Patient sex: M
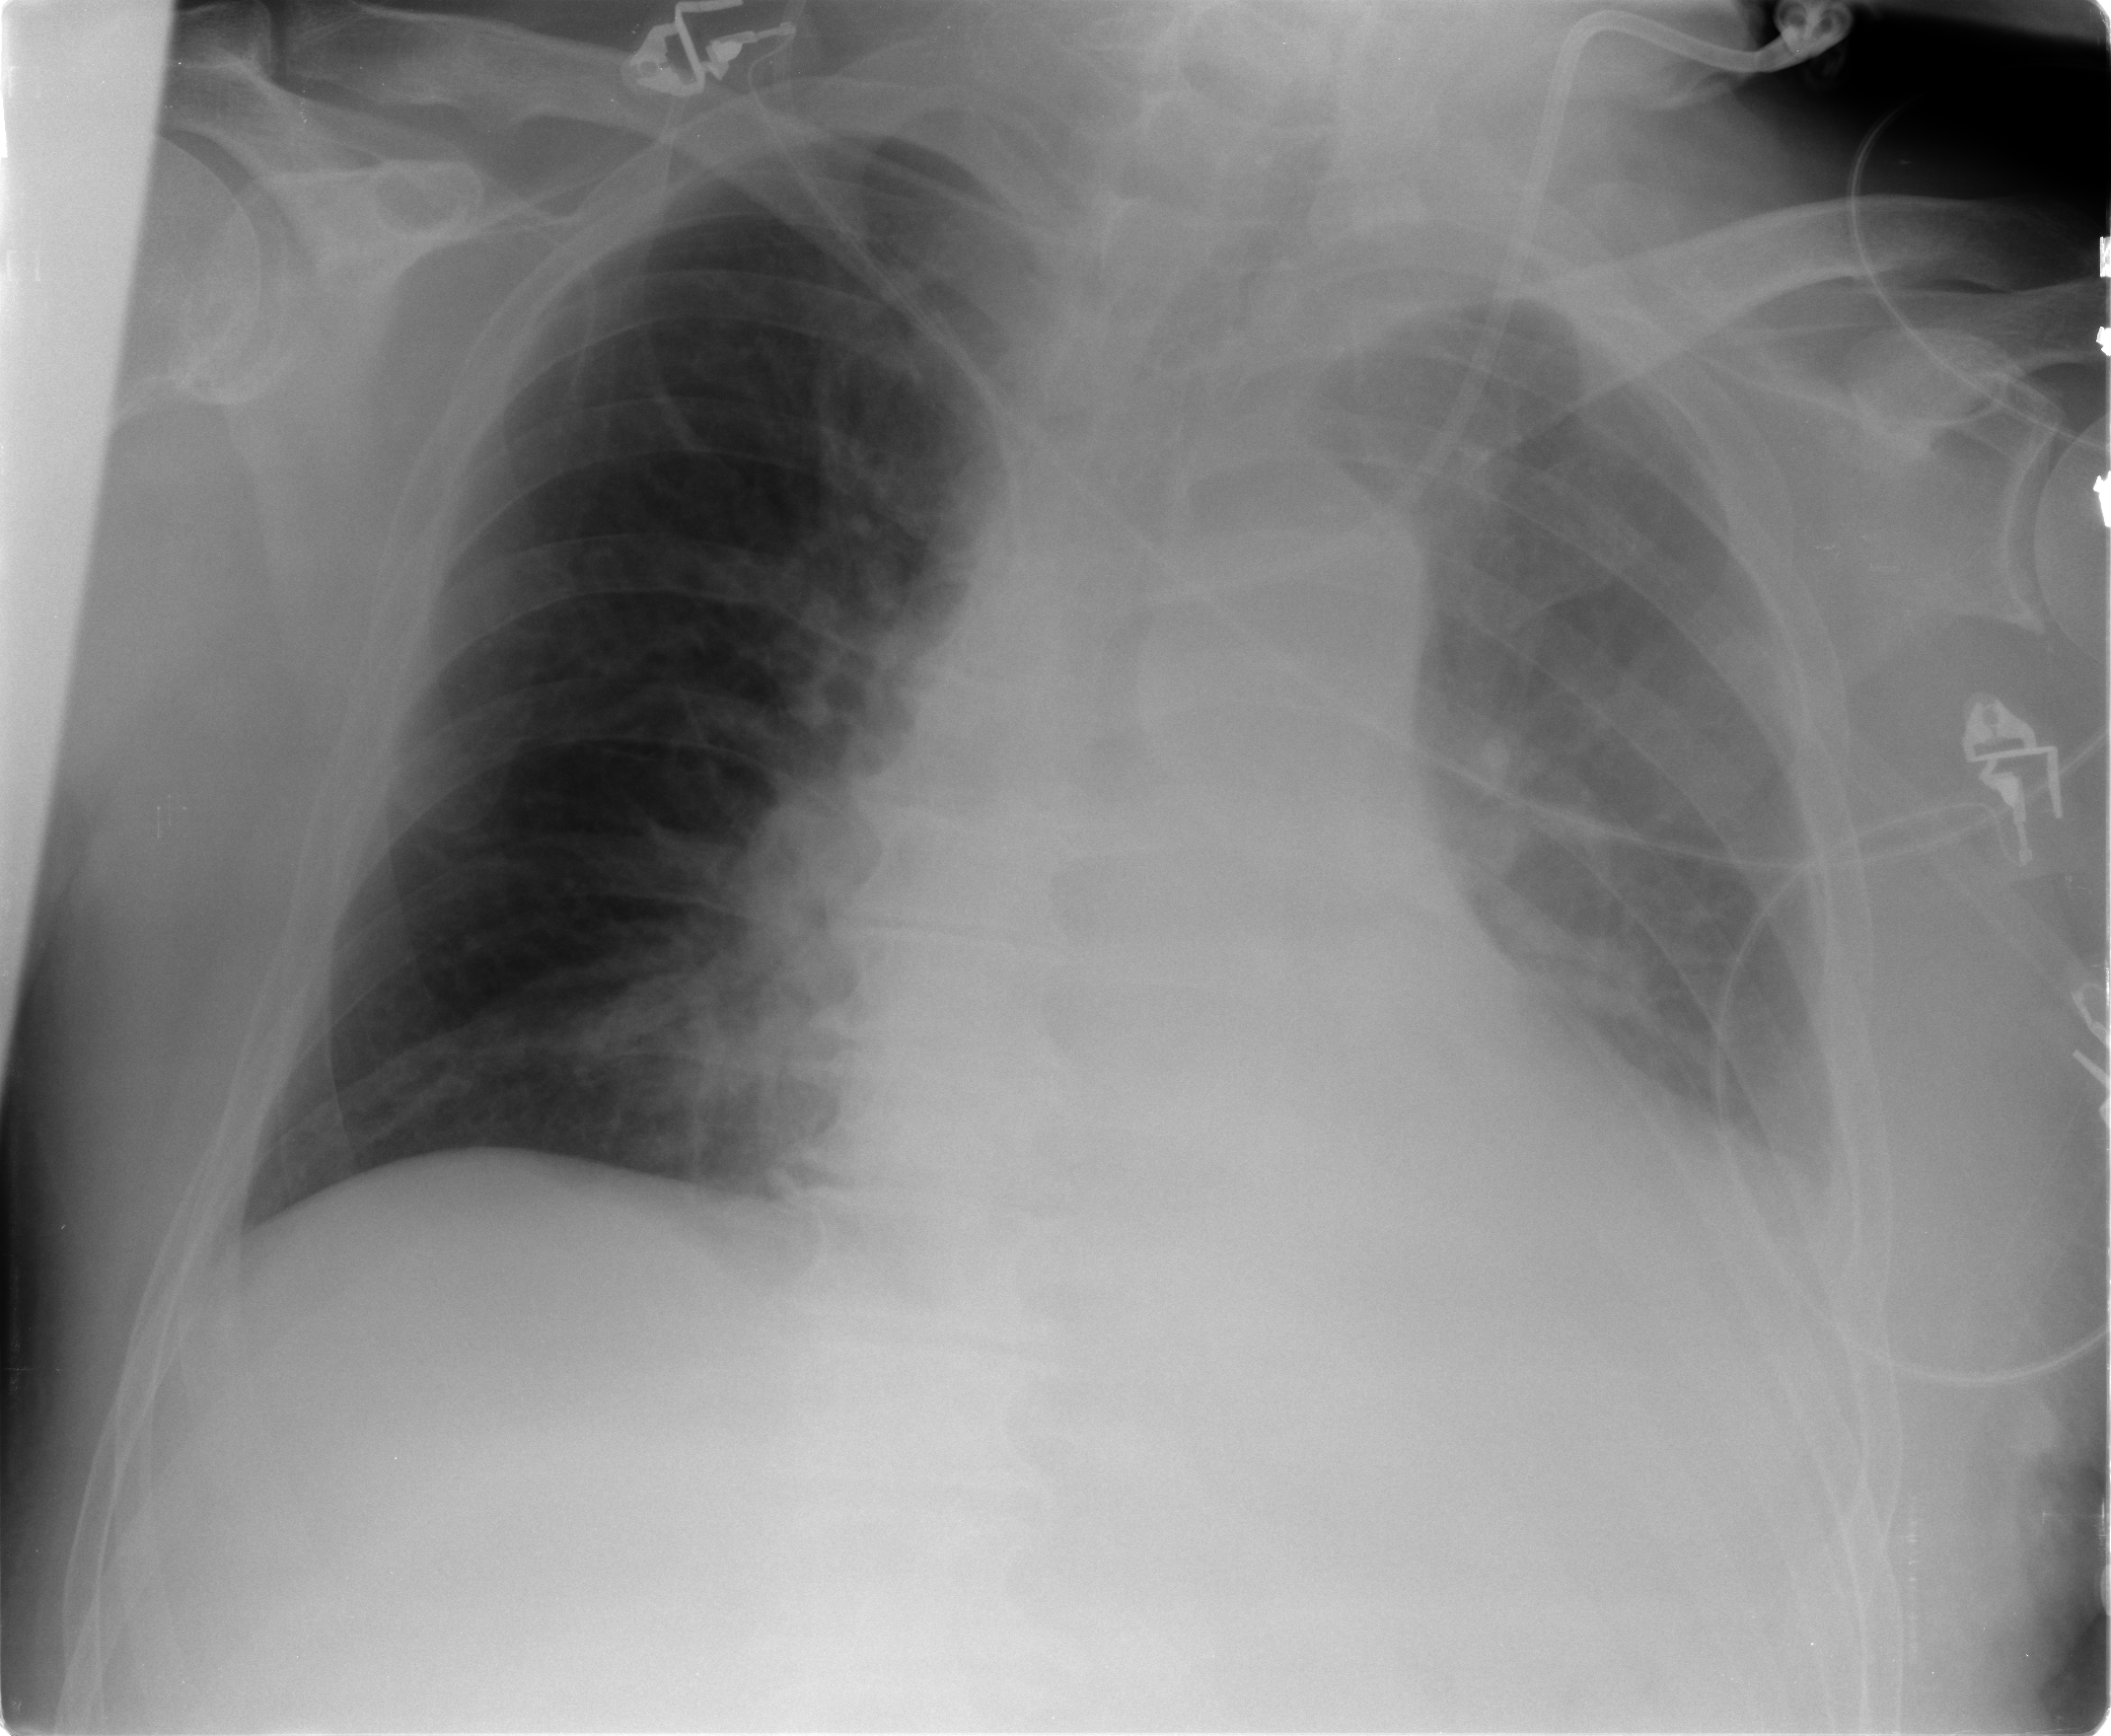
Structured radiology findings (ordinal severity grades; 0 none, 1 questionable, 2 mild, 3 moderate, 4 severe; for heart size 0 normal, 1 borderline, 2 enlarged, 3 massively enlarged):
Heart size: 2
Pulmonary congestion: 2
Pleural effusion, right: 0
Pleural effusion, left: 2
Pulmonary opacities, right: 1
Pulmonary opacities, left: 2
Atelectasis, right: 0
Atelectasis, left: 2